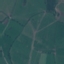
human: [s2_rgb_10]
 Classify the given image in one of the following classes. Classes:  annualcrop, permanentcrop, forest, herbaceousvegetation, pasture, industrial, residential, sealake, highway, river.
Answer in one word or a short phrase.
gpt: Pasture